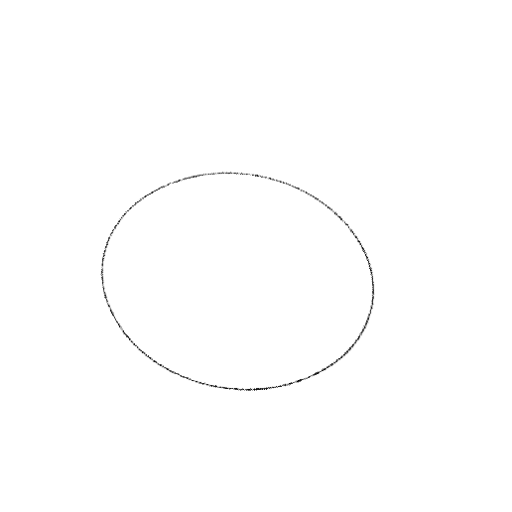
Crossing number: 0